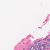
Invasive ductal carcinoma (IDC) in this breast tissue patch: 0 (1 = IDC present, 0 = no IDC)